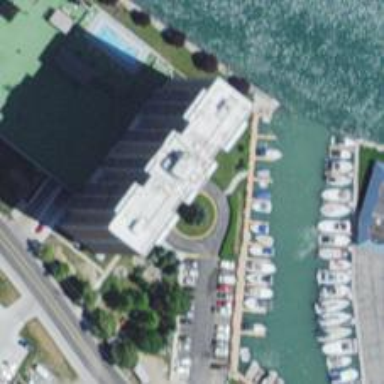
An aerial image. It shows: Marina on leisure land.